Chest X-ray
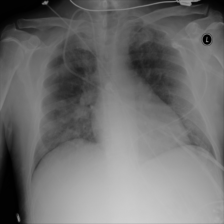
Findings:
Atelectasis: negative
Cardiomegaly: negative
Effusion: negative
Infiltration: negative
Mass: negative
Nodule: negative
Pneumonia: negative
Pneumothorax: negative
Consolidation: negative
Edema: negative
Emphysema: negative
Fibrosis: negative
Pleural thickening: negative
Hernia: negative